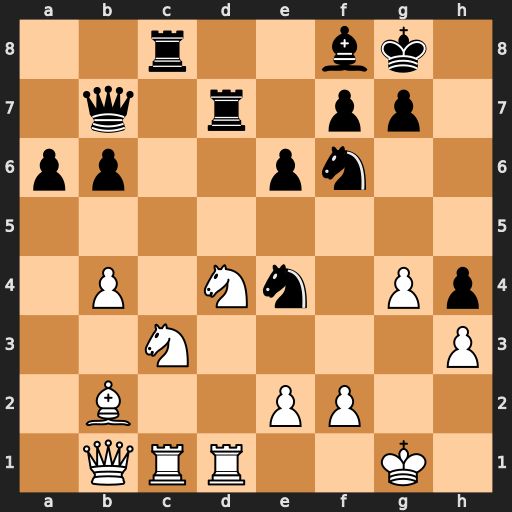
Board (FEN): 2r2bk1/1q1r1pp1/pp2pn2/8/1P1Nn1Pp/2N4P/1B2PP2/1QRR2K1
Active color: w
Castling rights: -
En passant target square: -
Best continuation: Nxe4 Nxe4 Rxc8 Qxc8 Qxe4